Question: How do I modify this example to highlight 'green for > 30', 'red for < 20' and 'orange for remainder'?
'''
$scope.gridOptions = {
data: 'myData',
rowTemplate: '<div style="height: 100%" ng-class="
{green: row.getProperty('age') < 30}">
<div ng-repeat="col in visibleColumns()"
class="ngCell col{{$index}} {{col.cellClass}}"ng-cell>
</div>
</div>'
};
'''

Official <URL>
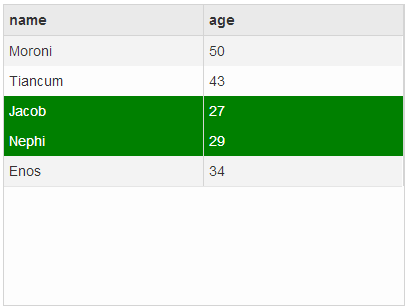
Answer: use 'orange' as default class, and apply the other classes conditionally, but in Css, the green and red should be declared after orange, so it will overwrite orange. this should do it:
'''
<div style="height: 100%"
ng-class="{ green: row.getProperty(age)>30,
red: row.getProperty(age) < 20}"
class="orange">
</div>
'''
or use this without minding css ordering:
'''
<div style="height: 100%"
ng-class="{ green: row.getProperty(age)>30,
red: row.getProperty(age) < 20,
orange: 20 <= row.getProperty(age) <= 30}" >
</div>
'''